Question: Count the number of objects in the diagram.
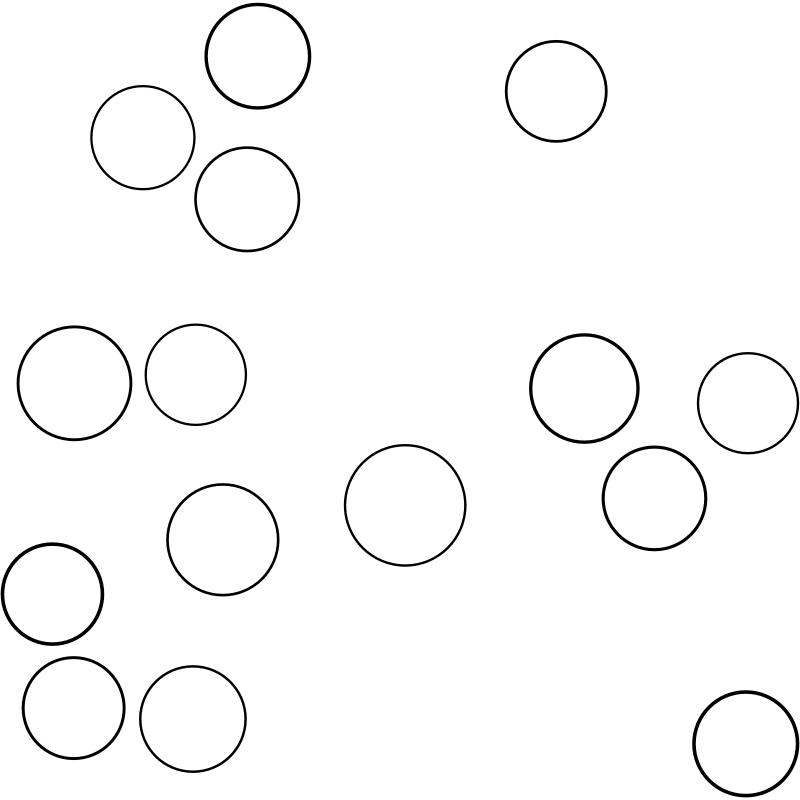
Answer: 15